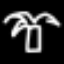
Label: palm tree